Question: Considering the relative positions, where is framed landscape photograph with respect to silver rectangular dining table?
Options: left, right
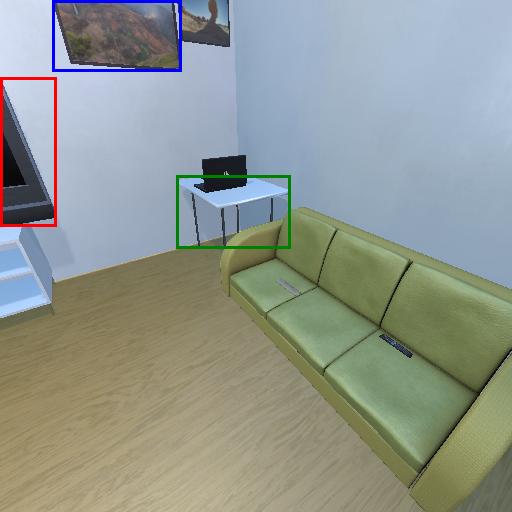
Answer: left